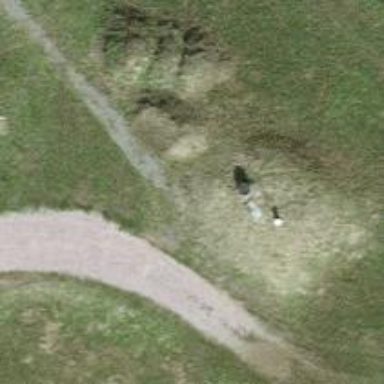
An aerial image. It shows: Path.